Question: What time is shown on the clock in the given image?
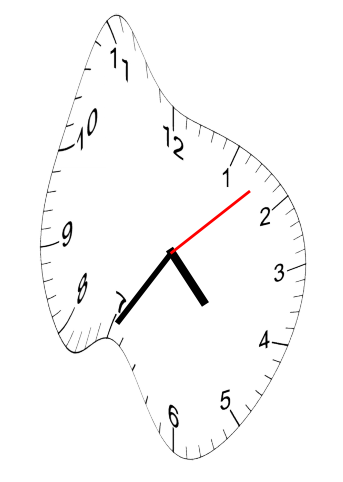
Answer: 04:35:08